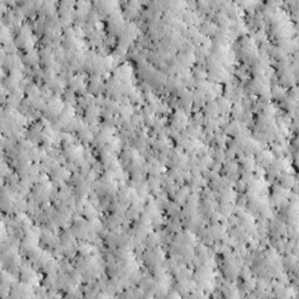
Label: non_frost